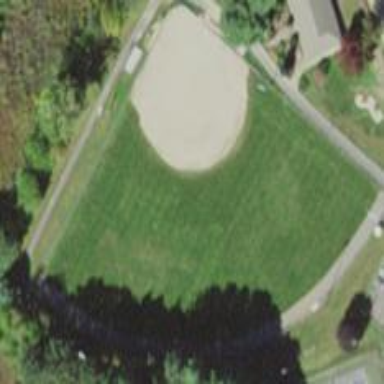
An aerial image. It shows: Grass baseball pitch for leisure and sport.